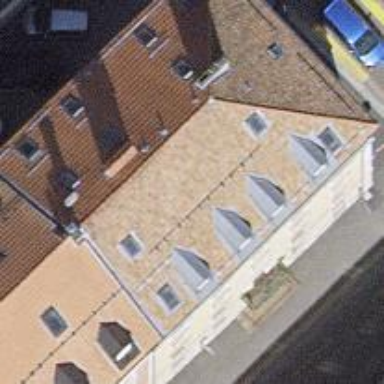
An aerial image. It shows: Apartments building with side-hipped roof.